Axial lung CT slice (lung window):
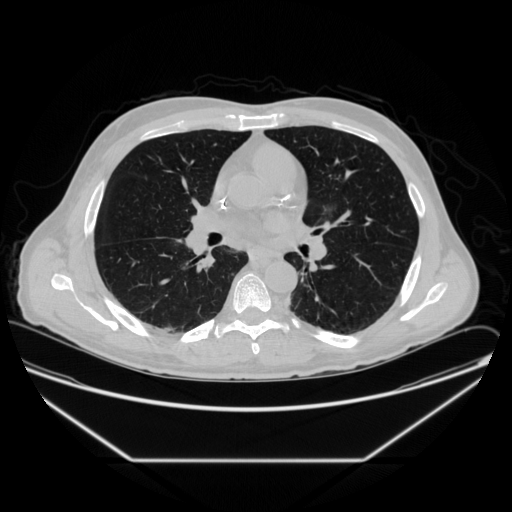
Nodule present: no